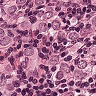
Metastatic tissue present: yes